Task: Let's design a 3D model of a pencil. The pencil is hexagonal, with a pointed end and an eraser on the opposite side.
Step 138:
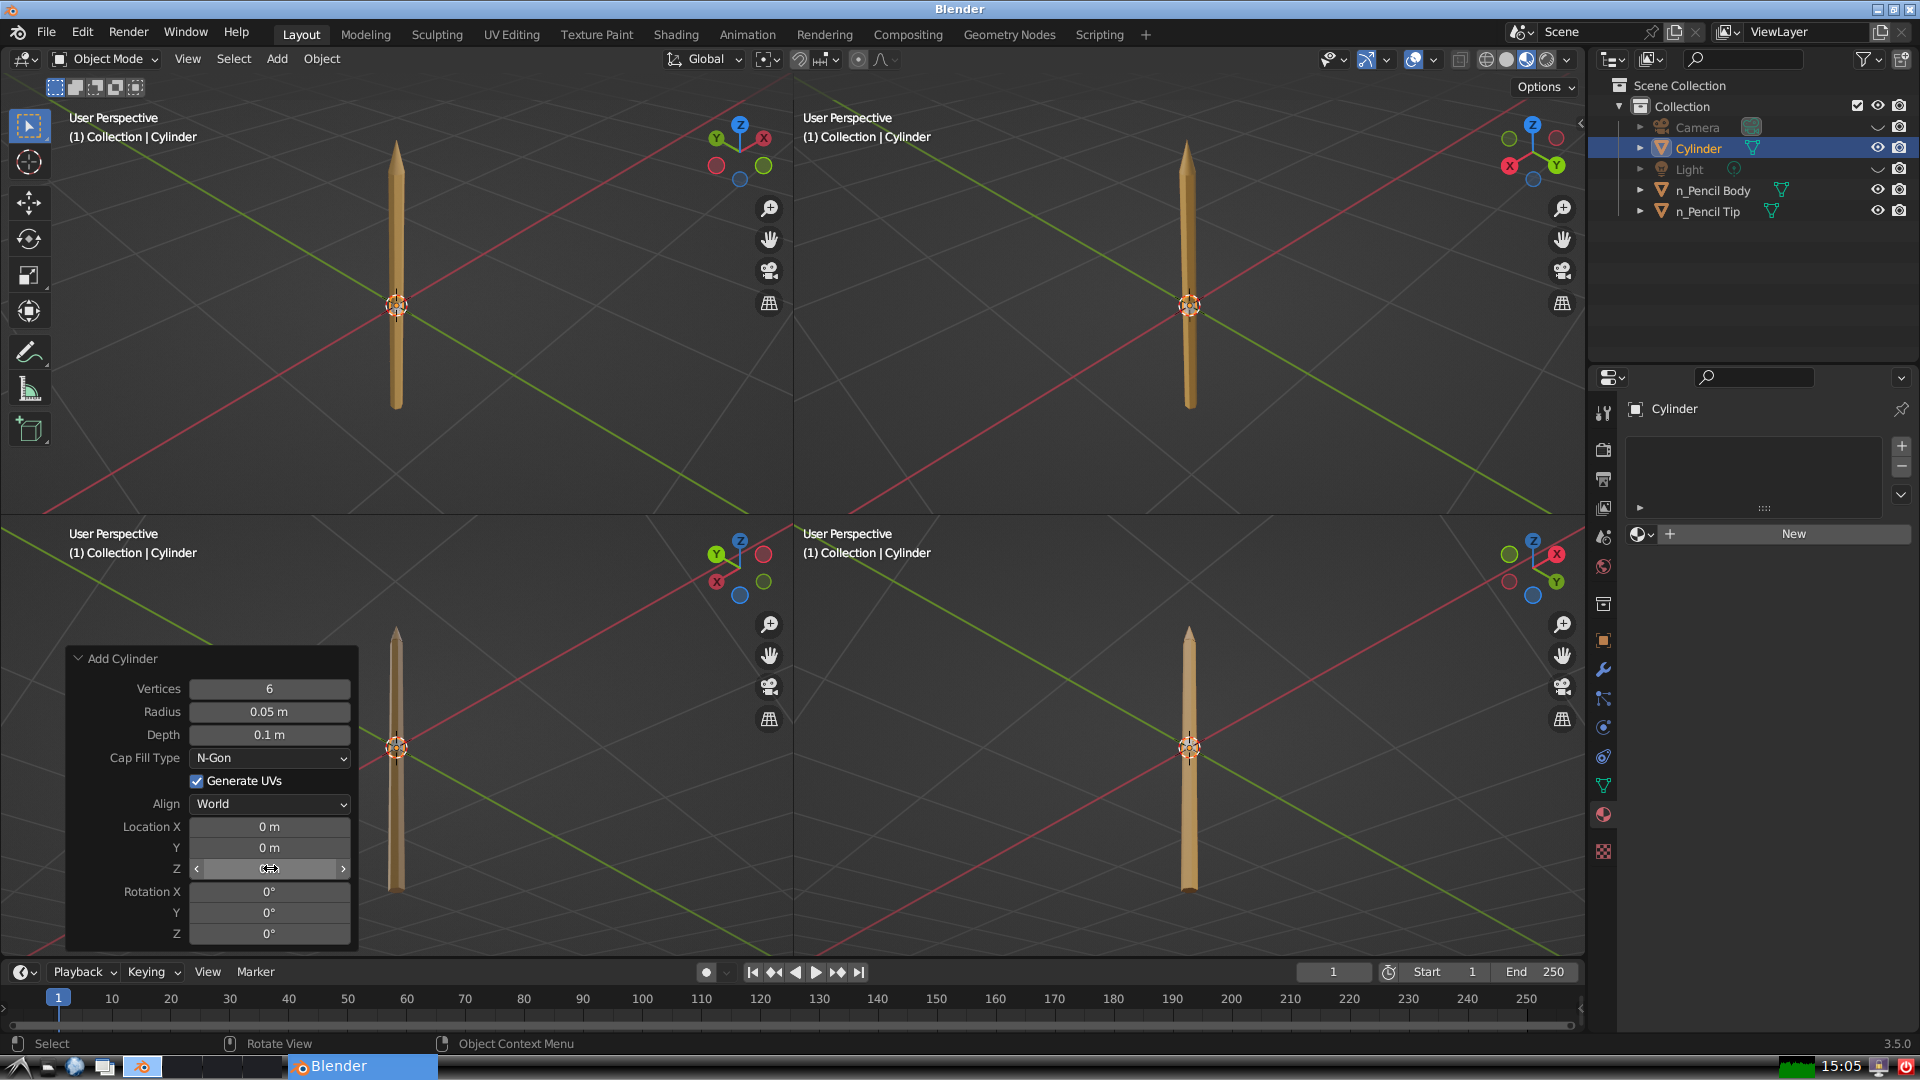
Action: click: no